Current action and preconditions to check: trajectory_clear

Your task: For each precondition in the list above, predict whether it will hold at this action.

Consider the current scene as observed from the mobile robot's camera, and analyze the predicted future states of all dynamic agents (e.g., people, animals, vehicles, or any moving entities) within the NEXT SECOND.

IMPORTANT: Only answer "very likely" if you are absolutely certain—based on strong, clear evidence—that a dynamic agent will violate the precondition in the predicted future state. Do NOT answer "very likely" for unlikely, ambiguous, or low-probability risks.

Ask yourself for each precondition: Is there a high probability, with clear and convincing evidence, that the predicted future states of any dynamic agent will interfere with the predicted future state of the currently executing action within the NEXT SECOND, causing that precondition to fail?

Assess the risk level based on these predictions. Use "likely" or "very likely" if motions create a clear risk of interference.

Use "neutral" or "improbable" if agents are nearby but their predicted paths are clearly diverging or non-conflicting.

Failure Risk Categories: "very improbable", "improbable", "neutral", "likely", "very likely"

Answer Format: Output ONLY the probability_of_failure value from these categories: "very improbable", "improbable", "neutral", "likely", "very likely"

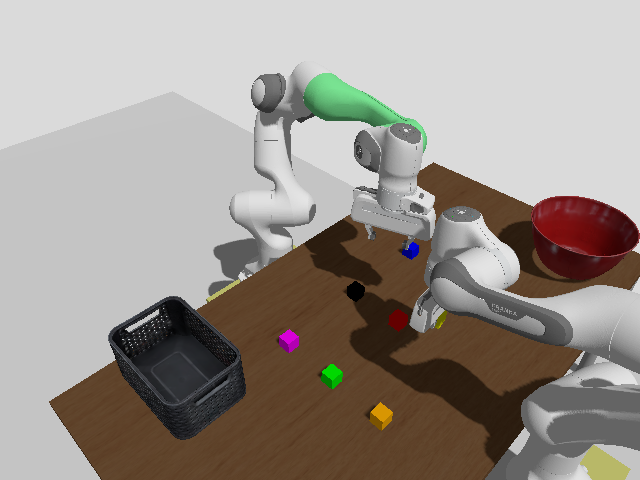

Answer: neutral